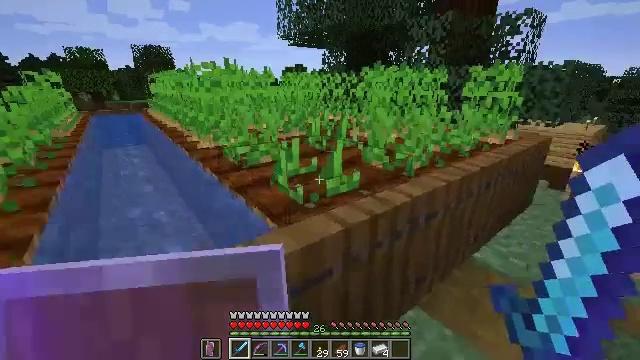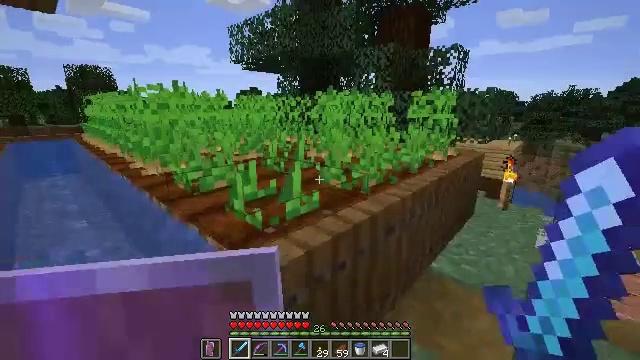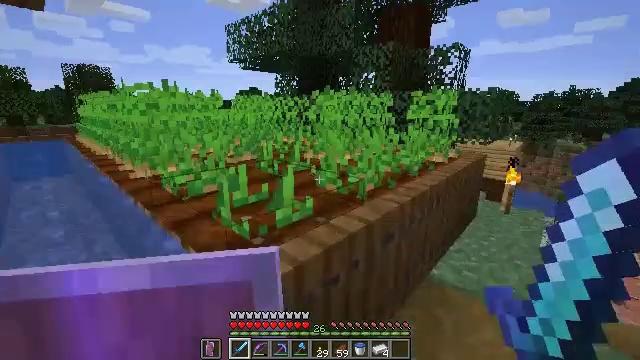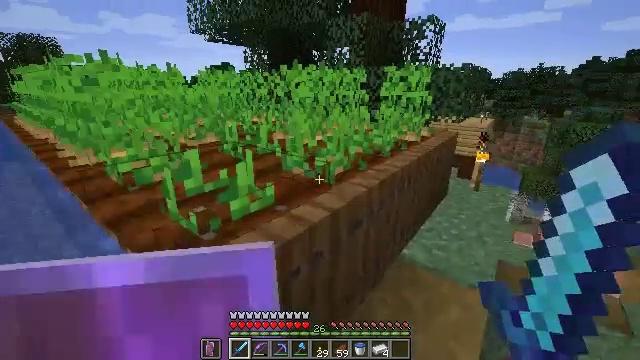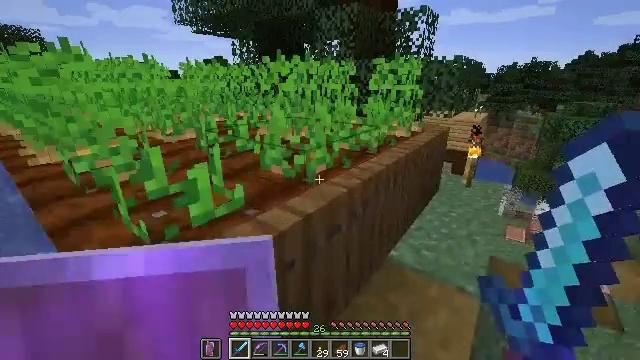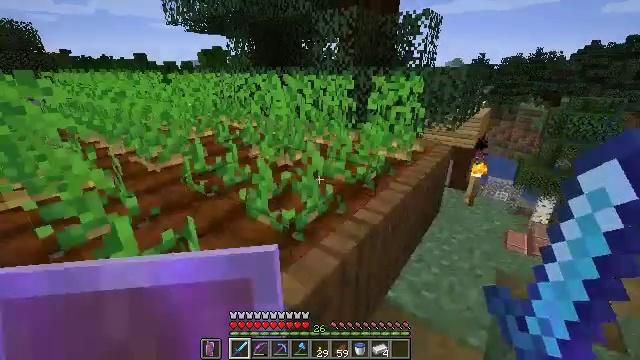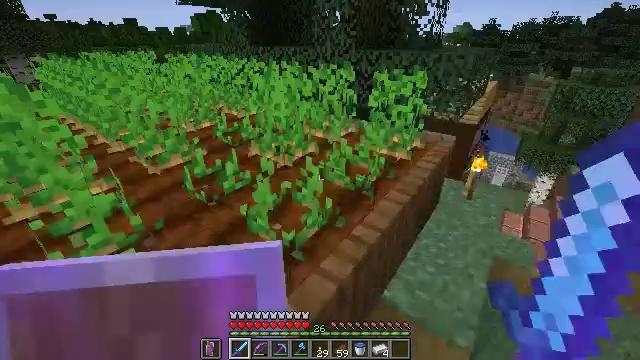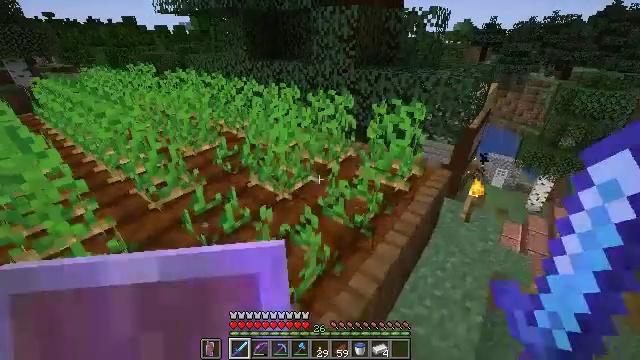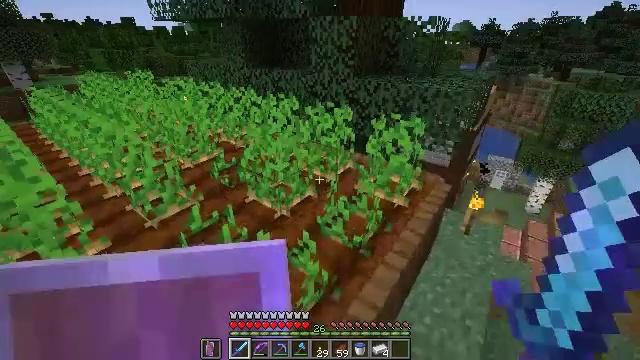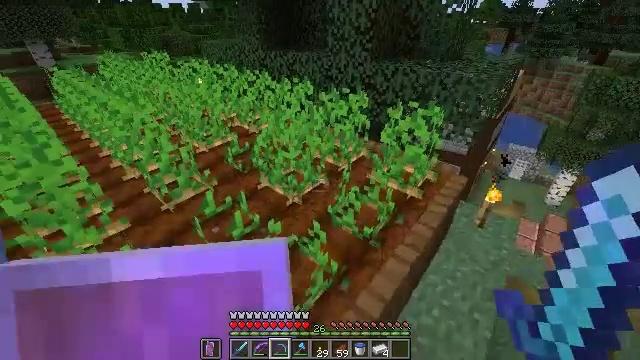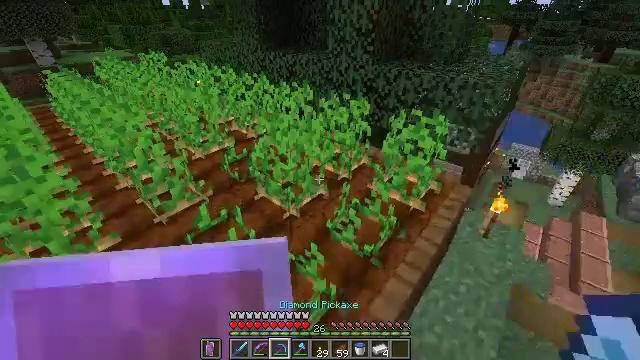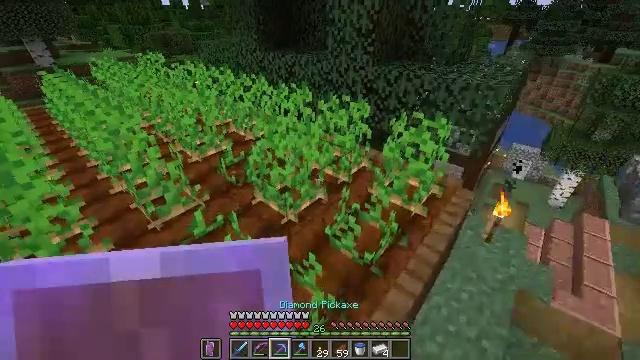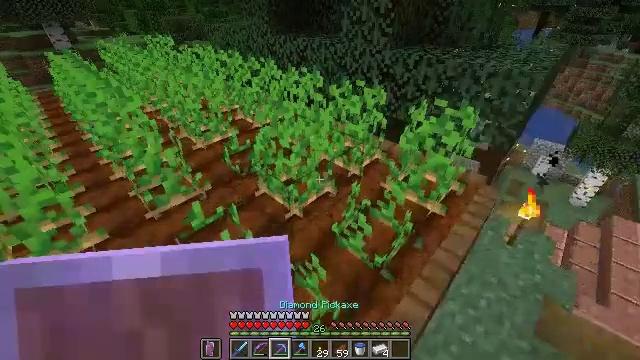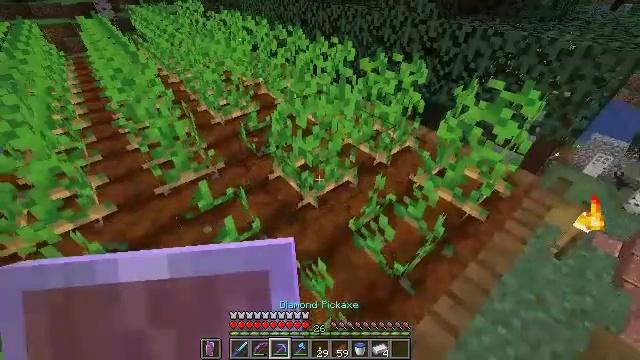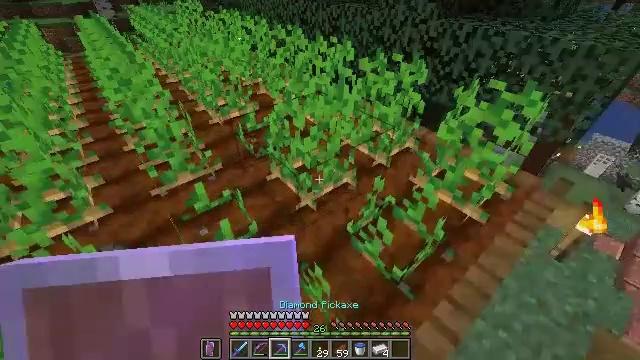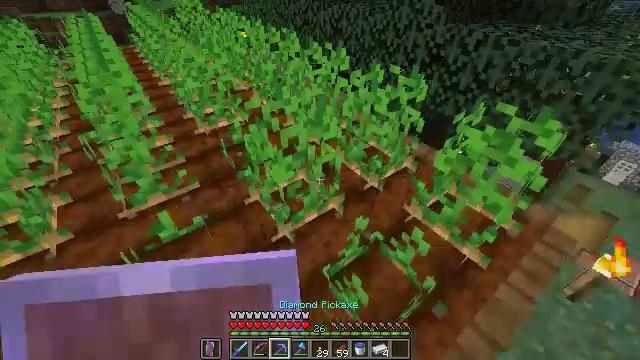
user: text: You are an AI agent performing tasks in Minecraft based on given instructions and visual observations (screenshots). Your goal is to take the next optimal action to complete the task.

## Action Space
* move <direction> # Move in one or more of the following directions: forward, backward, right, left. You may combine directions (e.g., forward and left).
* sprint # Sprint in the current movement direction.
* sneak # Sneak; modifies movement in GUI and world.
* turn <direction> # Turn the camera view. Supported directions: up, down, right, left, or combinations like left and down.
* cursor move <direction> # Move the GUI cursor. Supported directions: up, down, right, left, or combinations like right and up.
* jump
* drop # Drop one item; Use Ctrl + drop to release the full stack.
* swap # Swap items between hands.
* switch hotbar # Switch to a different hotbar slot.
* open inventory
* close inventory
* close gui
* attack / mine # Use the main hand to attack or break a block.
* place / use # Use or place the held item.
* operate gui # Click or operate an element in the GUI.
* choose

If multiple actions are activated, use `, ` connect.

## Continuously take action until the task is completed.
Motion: motion action
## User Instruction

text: Harvest potatoes.
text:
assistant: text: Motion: move forward and move right, turn right and up
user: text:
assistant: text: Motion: move forward and move right
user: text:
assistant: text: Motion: move forward and move right, turn right and down
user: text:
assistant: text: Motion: move forward, turn right and down
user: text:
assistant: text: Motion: move forward, turn down, jump
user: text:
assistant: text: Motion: move forward, turn down, jump
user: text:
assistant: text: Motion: move forward, jump
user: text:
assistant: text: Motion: move forward
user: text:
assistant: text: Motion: move forward, turn left and down, switch to hotbar 3
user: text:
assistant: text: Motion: move forward, switch to hotbar 3
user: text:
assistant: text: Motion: move forward
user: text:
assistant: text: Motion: move forward and move right, turn left and down
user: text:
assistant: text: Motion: move forward and move right, turn left and down
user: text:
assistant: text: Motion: move forward and move right
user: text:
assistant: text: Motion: move forward and move right, turn left
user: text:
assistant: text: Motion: move forward and move right, turn left
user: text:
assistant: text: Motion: move forward and move right
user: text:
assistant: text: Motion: move forward and move right
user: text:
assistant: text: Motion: move forward and move right, turn right and down
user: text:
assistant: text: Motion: move forward and move right, turn right and down
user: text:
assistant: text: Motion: move right, turn right and down
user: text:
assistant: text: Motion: turn right and down
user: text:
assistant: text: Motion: turn left and down
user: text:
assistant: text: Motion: turn left
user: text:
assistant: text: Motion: turn left and up, attack / mine
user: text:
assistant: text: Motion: turn left and up
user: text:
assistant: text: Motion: turn left and up
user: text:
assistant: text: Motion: turn left
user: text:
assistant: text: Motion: turn left, open inventory
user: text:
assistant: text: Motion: open inventory